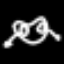
Label: frog